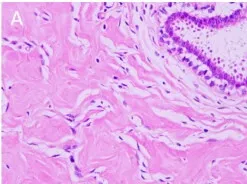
Postoperative pathology of the breast. Microscopically, the mammary stromal cells proliferated and formed overlapping fissures. Spindle cells were attached, they were mild in shape, with no obvious atypia, and no mitotic image of the nucleus was found (A, hematoxylin and eosin (H&E) staining, x400). Immunohistochemistry (IHC): Interstitial cells were positive for CD34 staining (Figure E, streptavidin-perosidase (SP) conjugated method, x400) and negative for CD31 staining (Figure F, streptavidin-perosidase (SP) conjugated method, x400). CD34 was expressed in the cytoplasm (shown in brown), and the nucleus is shown in blue.
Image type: pathology (h&e)